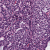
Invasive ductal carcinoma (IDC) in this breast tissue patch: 1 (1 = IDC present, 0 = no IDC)